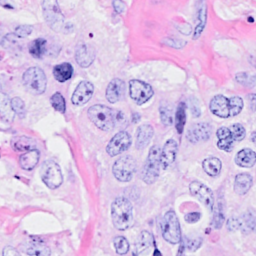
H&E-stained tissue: Breast